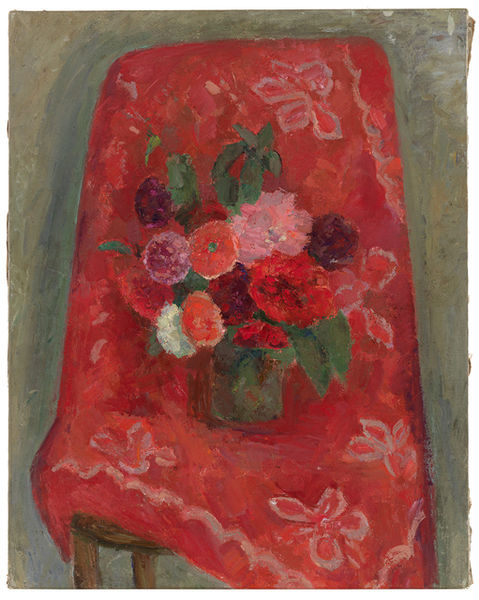
Titel: Bouquet on an Armchair with Red Coverlet, Bouquet on an Armchair with Red Coverlet
Künstler: Robert Fal’k
Standort: Amherst (Massachusetts, USA)
Institution: Mead Art Museum, Amherst College
Schlagwörter: blätter, dunkel, gemälde, schatten, wasser, weiß, grün, impressionismus, blume, blumen, braun, grau, hintergrund, holz, stuhl, tisch, blüte, blüten, rose, rosen, rot, tuch, expressionismus, fauves, muster, ornament, holzstuhl, tischbein, tischdecke, öl, decke, rosa, stilleben, vase, beine, bein, ruhig, fläche, modern, violett, beige, chair, red, white, gray, green, painting, seat, table, dunkelrot, blanket, flowers, pattern, pink, strauss, brown, pot, wooden, überwurf, blumenstrauss, farbflächen, mohn, wood, flower, malerisch, dekce, stuhlbein, nature, orange, light, freundlich, schmetterlinge, dahlien, nelken, decoration, impressionism, purple, shadow, fabric, still life, leaves, mantle, design, matisse, gestellt, legs, cloth, floral, blumig, leaf, paint, impressionistic, magenta, hellrot, plain, round, arrangement, painted, blossom, throw, material, embroidery, zurückhaltend, boring, grünm, rote decke, nap, freen, 20.jahrhundert, bloom, cover, decorated, carnations, zinnias, flows, carnation, covered, covering, wooden chair